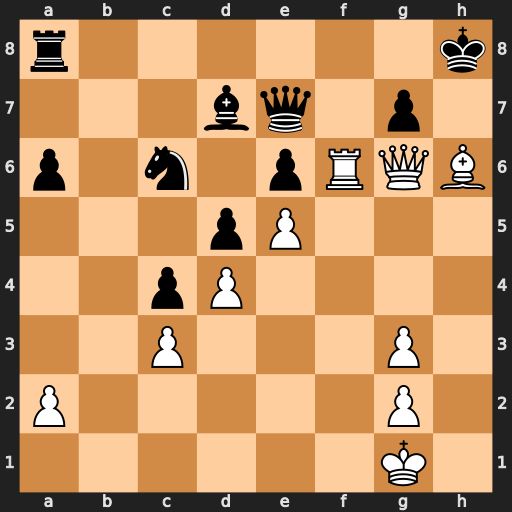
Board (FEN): r6k/3bq1p1/p1n1pRQB/3pP3/2pP4/2P3P1/P5P1/6K1
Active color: w
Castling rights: -
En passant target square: -
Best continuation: Rf7 Qxf7 Qxf7